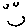
Label: smiley face